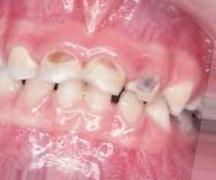
Condition: Caries